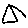
Label: triangle